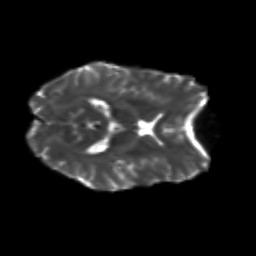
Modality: T2w
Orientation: axial
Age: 24
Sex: female
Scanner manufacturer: siemens
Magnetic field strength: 3 T
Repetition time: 3.5 s
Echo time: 0.104 s